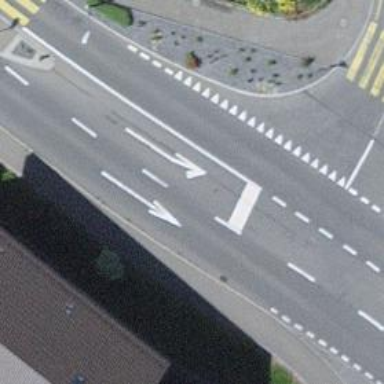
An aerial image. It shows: Primary highway with separate sidewalks on both sides.